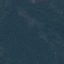
Land use / land cover class: Forest